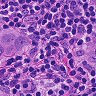
Metastatic tissue present: yes